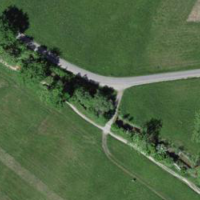
EUNIS habitat code: 16
Species observed at this site:
Euonymus europaeus
Corylus avellana
Gryllus campestris
Campanula trachelium
Euthrix potatoria
Epipactis palustris
Ciconia ciconia
Euphorbia cyparissias